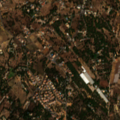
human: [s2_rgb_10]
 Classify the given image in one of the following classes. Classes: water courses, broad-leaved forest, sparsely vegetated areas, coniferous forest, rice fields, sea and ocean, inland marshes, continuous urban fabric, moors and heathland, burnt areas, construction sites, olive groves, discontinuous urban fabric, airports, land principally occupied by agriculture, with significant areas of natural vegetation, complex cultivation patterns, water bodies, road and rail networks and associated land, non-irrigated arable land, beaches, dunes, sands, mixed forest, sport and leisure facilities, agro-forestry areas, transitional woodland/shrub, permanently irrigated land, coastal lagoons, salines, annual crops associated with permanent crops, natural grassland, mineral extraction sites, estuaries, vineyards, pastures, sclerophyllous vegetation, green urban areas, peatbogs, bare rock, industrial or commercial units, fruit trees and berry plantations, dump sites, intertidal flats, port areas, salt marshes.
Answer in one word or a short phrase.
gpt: discontinuous urban fabric, annual crops associated with permanent crops, land principally occupied by agriculture, with significant areas of natural vegetation, coniferous forest